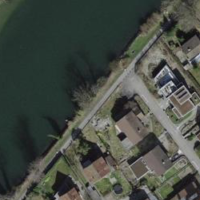
EUNIS habitat code: 54
Species observed at this site:
Cygnus olor
Prunus padus
Filipendula ulmaria